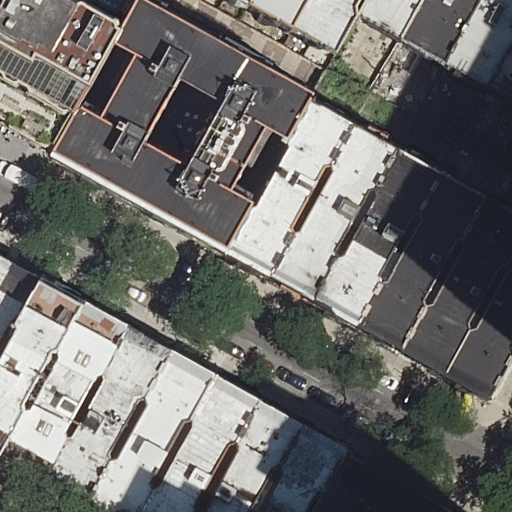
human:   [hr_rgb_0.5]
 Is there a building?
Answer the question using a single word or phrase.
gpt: yes

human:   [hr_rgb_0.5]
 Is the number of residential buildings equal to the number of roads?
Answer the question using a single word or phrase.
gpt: no

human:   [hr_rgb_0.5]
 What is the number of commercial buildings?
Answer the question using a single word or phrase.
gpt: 0

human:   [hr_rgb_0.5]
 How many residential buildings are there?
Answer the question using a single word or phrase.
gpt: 25

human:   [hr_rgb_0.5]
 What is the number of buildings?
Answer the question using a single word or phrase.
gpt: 25

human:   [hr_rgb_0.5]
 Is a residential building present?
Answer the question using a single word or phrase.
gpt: yes

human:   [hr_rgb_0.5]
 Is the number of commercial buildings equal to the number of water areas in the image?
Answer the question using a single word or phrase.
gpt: yes

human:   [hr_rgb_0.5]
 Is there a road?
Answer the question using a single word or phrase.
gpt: yes

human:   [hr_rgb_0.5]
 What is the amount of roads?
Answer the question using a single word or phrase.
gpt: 1

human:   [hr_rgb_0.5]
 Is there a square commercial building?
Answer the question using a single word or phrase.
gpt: no

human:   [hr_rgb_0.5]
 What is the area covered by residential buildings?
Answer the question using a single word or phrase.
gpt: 8358m2

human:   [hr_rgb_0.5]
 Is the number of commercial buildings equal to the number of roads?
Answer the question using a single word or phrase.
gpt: no

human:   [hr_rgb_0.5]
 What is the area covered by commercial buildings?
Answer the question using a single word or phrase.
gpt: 0m2

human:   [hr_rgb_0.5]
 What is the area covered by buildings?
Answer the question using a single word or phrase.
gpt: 8358m2

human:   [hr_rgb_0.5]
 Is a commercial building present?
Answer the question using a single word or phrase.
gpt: no

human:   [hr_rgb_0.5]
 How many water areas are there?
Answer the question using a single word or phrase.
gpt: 0

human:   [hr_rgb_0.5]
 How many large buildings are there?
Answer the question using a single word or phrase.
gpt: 2

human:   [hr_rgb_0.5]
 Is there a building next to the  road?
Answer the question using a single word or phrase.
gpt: yes

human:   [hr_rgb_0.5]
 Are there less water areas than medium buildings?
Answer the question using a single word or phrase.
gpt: yes

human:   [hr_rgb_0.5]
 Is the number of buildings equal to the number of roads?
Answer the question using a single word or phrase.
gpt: no

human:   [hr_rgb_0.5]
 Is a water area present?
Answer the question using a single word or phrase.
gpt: no

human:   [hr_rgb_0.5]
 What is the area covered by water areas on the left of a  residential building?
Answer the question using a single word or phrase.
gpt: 0m2

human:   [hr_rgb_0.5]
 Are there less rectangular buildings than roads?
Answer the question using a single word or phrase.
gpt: no

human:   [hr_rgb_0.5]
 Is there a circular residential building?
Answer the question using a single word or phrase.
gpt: no

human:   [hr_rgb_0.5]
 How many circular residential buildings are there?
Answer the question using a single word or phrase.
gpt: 0

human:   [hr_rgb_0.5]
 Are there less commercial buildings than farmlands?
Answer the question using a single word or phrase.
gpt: no

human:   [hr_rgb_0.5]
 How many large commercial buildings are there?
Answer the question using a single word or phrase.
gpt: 0

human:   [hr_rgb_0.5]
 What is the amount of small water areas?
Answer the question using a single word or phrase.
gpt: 0

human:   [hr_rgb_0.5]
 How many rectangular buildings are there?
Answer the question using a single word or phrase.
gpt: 12

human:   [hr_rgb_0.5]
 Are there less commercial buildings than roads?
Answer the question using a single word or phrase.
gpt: yes

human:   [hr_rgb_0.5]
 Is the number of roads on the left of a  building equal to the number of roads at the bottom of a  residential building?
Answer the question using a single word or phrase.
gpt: yes

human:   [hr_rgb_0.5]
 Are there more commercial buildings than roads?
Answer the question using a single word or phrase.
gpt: no

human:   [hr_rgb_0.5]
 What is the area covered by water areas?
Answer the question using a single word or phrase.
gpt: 0m2

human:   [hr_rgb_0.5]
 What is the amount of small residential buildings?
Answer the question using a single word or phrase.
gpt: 5

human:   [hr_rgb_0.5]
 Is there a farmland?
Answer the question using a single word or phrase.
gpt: no

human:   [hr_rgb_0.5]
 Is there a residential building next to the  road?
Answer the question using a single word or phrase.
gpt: yes

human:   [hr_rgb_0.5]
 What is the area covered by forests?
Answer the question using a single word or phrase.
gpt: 0m2

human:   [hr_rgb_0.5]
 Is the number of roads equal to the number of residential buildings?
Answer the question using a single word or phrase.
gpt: no

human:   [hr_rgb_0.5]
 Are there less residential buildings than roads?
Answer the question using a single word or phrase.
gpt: no

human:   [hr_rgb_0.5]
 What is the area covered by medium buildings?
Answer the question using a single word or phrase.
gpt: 4702m2

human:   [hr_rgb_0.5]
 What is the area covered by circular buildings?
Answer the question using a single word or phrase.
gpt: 0m2

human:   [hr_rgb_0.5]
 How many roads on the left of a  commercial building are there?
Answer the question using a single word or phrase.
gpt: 0

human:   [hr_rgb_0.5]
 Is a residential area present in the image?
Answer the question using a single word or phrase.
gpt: no

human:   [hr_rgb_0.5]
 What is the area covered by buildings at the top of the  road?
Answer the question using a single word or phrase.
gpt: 3104m2

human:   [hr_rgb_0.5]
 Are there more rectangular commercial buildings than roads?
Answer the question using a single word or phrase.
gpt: no

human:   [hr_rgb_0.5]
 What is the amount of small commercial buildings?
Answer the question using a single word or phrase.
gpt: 0

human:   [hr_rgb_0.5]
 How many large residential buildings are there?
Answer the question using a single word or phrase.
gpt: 2

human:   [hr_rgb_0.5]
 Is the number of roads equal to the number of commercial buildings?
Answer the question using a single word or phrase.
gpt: no

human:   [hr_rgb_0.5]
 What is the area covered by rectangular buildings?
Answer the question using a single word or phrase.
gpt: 1801m2

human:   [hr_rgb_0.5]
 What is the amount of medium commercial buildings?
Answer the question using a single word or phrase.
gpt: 0

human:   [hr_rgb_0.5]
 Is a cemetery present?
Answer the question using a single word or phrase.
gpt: no

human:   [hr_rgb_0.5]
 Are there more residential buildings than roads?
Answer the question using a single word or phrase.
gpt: yes

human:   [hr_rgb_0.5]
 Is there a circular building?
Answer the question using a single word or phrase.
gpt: no

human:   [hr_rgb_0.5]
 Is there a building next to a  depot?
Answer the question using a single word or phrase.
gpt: no

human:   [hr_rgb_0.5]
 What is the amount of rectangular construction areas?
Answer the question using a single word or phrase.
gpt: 0

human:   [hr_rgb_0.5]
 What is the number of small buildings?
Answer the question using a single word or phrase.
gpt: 5

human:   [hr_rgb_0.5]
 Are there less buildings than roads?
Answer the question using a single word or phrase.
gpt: no

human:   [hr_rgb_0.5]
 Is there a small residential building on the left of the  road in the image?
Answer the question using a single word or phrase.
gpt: yes

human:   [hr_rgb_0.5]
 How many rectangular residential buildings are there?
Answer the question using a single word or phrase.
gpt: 12

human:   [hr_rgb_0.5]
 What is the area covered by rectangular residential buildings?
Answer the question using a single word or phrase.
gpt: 1801m2

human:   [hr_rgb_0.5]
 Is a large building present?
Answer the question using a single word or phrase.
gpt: yes

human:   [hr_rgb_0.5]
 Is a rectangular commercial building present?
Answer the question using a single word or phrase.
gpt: no

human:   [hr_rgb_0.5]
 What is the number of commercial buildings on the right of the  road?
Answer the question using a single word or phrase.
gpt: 0

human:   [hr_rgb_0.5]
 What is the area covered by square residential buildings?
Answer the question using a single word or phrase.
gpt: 0m2